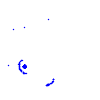
Particle: kaon